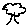
Label: tree